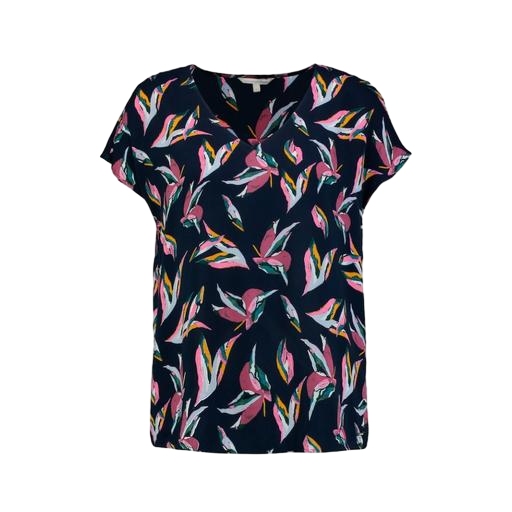
multicolor floral-print t-shirt only macy, blue plus size printed t-shirt only macy, black plus size printed t-shirt only macy, white background